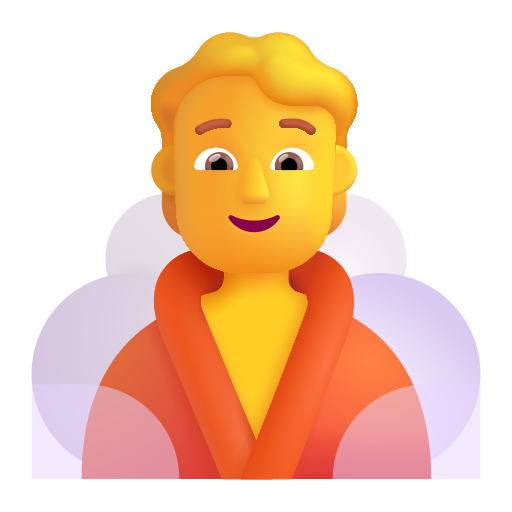
person in steamy room color default